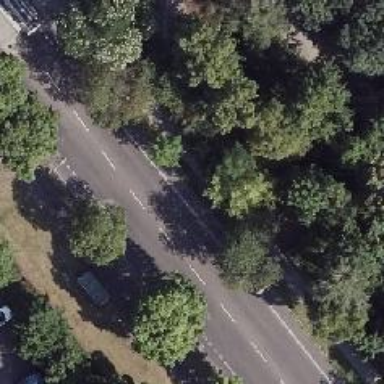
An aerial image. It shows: Tertiary road with asphalt surface. Both sides of the road has sidewalk. There is cycle lane with kerb on the right side.